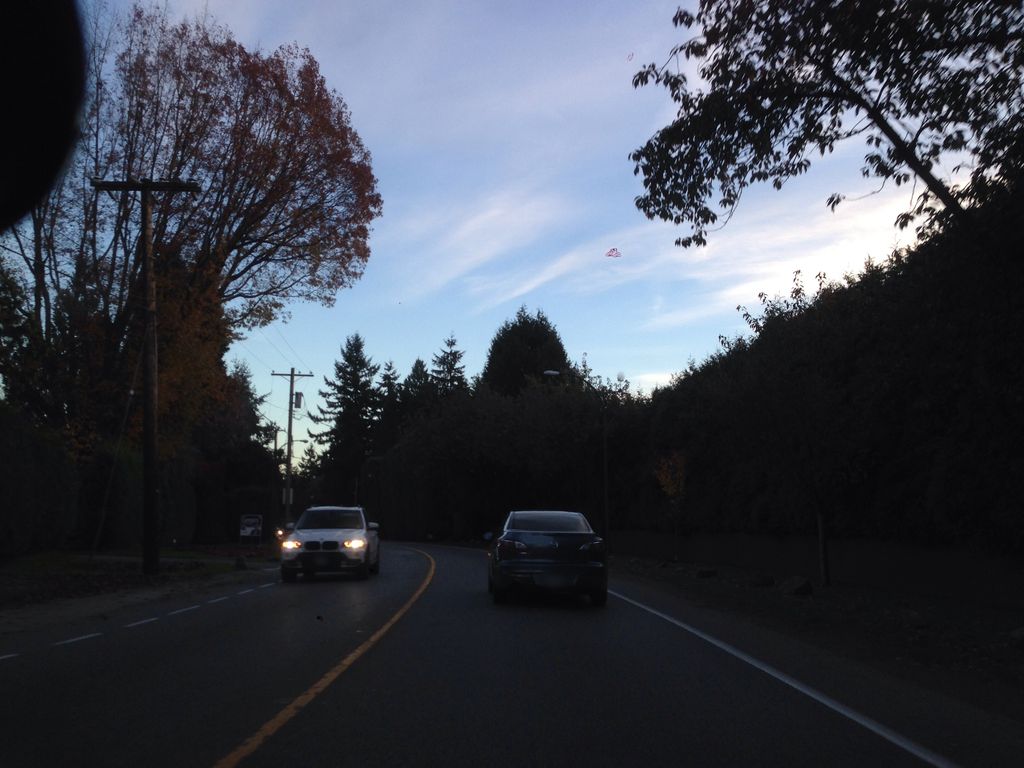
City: vancouver